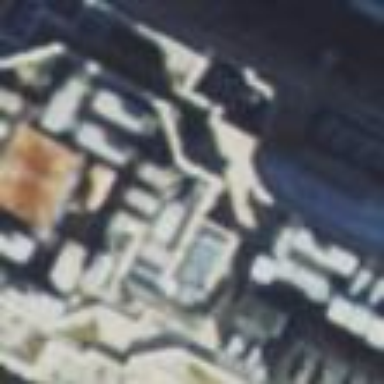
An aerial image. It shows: Building with flat concrete roof.